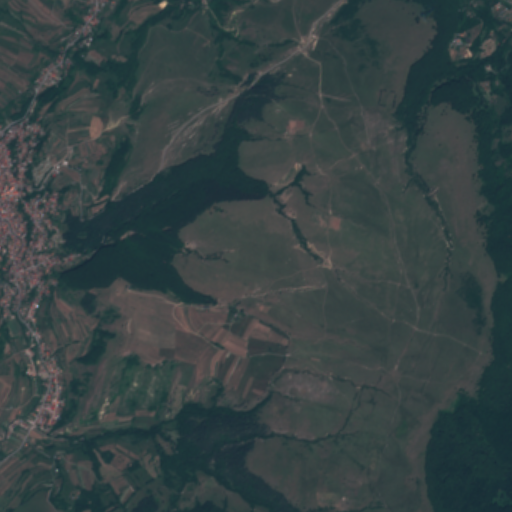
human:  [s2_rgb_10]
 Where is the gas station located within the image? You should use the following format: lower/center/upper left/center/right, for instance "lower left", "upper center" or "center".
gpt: The gas station is located in the lower left of the image.
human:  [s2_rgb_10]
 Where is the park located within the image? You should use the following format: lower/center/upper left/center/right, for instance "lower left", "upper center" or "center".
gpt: The park is located in the upper left of the image.
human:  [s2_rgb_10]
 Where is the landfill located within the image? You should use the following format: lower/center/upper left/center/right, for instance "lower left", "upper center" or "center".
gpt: There is no landfill in the image.